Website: home-depot
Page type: billing-address
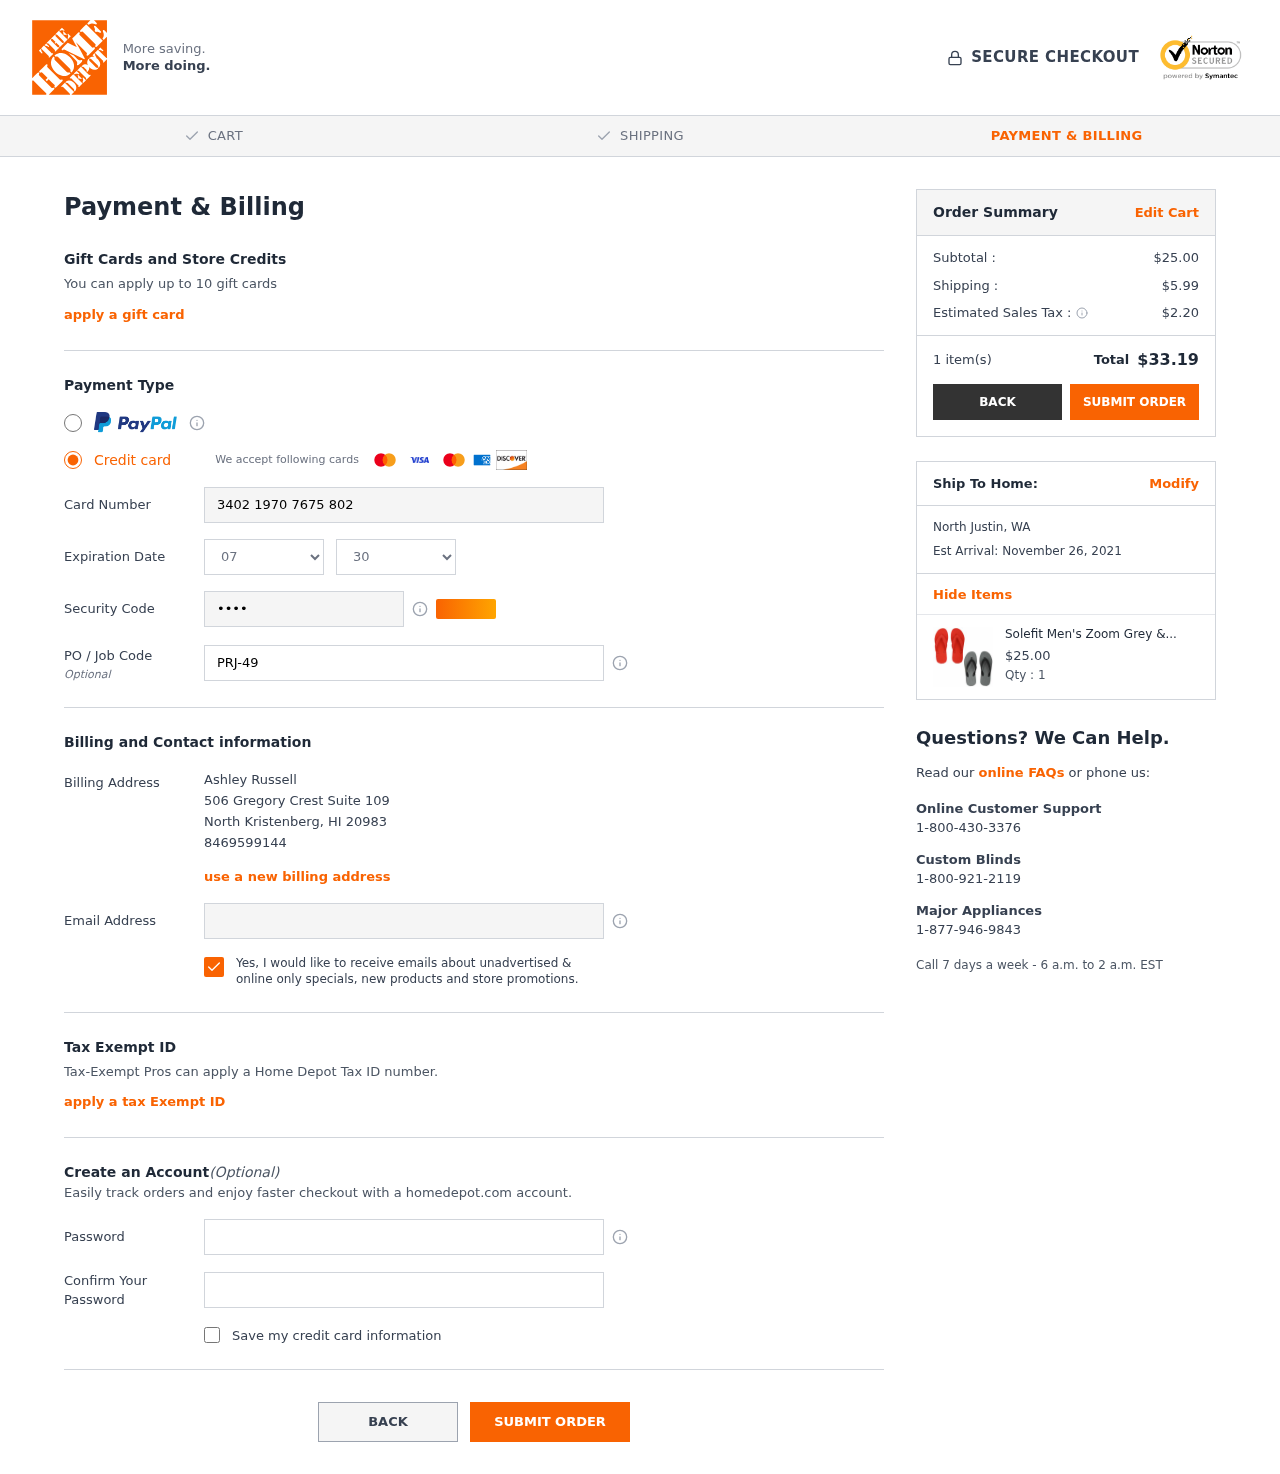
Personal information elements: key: PII_CARD_CVV
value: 7849
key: PII_CARD_EXPIRY_MONTH
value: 07
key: PII_CARD_EXPIRY_YEAR
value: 30
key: PII_CARD_NUMBER
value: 3402 1970 7675 802
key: PII_CITY
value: North Kristenberg
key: PII_CITY2
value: North Justin
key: PII_EMAIL
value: ashley_russell@hotmail.com
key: PII_FULLNAME
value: Ashley Russell
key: PII_JOB_CODE
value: PRJ-4947-40
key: PII_PHONE
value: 8469599144
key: PII_POSTCODE
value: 20983
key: PII_STATE_ABBR
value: HI
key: PII_STATE_ABBR2
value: WA
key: PII_STREET
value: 506 Gregory Crest Suite 109
Product elements: key: PRODUCT1_NAME
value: Solefit Men's Zoom Grey & Red Flip-Flops Pack of 2-7 UK (41 EU) (SLFT-0102-0106)
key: PRODUCT1_PRICE
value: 25
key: PRODUCT1_QUANTITY
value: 1
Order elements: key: ORDER_SUBTOTAL
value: $25.00
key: ORDER_SHIPPING_COST
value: $5.99
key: ORDER_TAX
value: $2.20
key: ORDER_NUM_ITEMS
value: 1 item(s)
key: ORDER_TOTAL
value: $33.19
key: ORDER_DELIVERY_DATE
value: Est Arrival: November 26, 2021